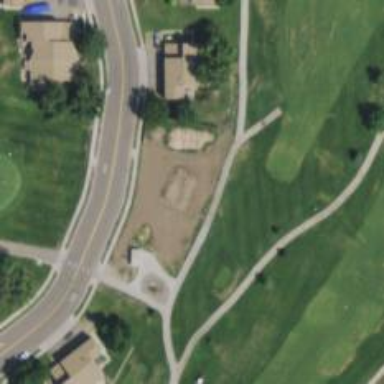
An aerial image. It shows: Golf cartpath that is also road path.